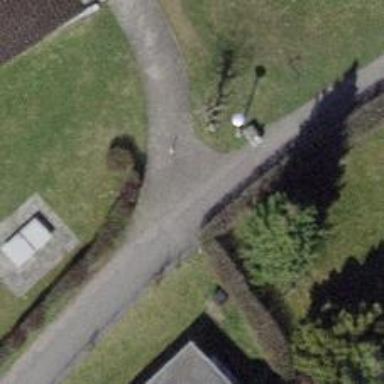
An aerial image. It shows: Paved footway.